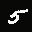
Label: 5